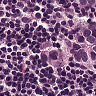
Metastatic tissue present: yes